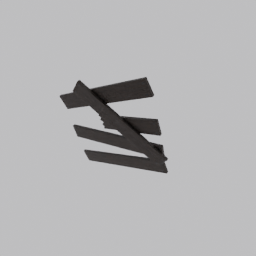
Label: architecture